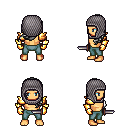
a pixel art fantasy rpg character, male body template, human, tanned skin, gold arm armor, teal pants, gray left-swept hairstyle, chain hood, gold gloves, dagger, four views (front, back, left, right), 2x2 character sprite sheet, small pixel art, hard edges, no anti-aliasing